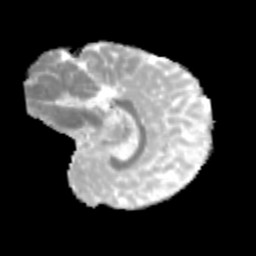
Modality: MD
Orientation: sagittal
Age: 11
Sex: male
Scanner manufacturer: siemens
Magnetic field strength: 3 T
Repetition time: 3.8 s
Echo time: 0.07 s